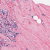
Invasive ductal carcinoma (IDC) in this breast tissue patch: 0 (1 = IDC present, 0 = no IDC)